Question: I am using two jQuery functions: One in the header (dropdown replacement) and one in the content part (graphical presentation of available item's year). My problem is that they overlay. How can I put the dropdown function one layer above the second function?

I am thankful for any hint!
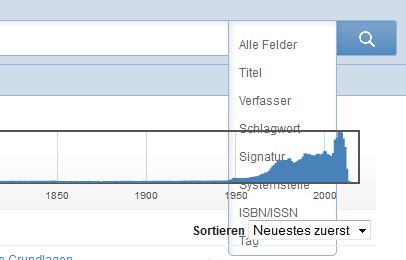
Answer: You should apply a <URL> CSS property to the element being in the background.
Be aware that both elements (the one you like to bring to front and the one currently overlapping it) need to be in the same <URL> for z-index to work.